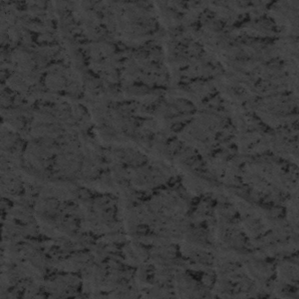
Label: frost